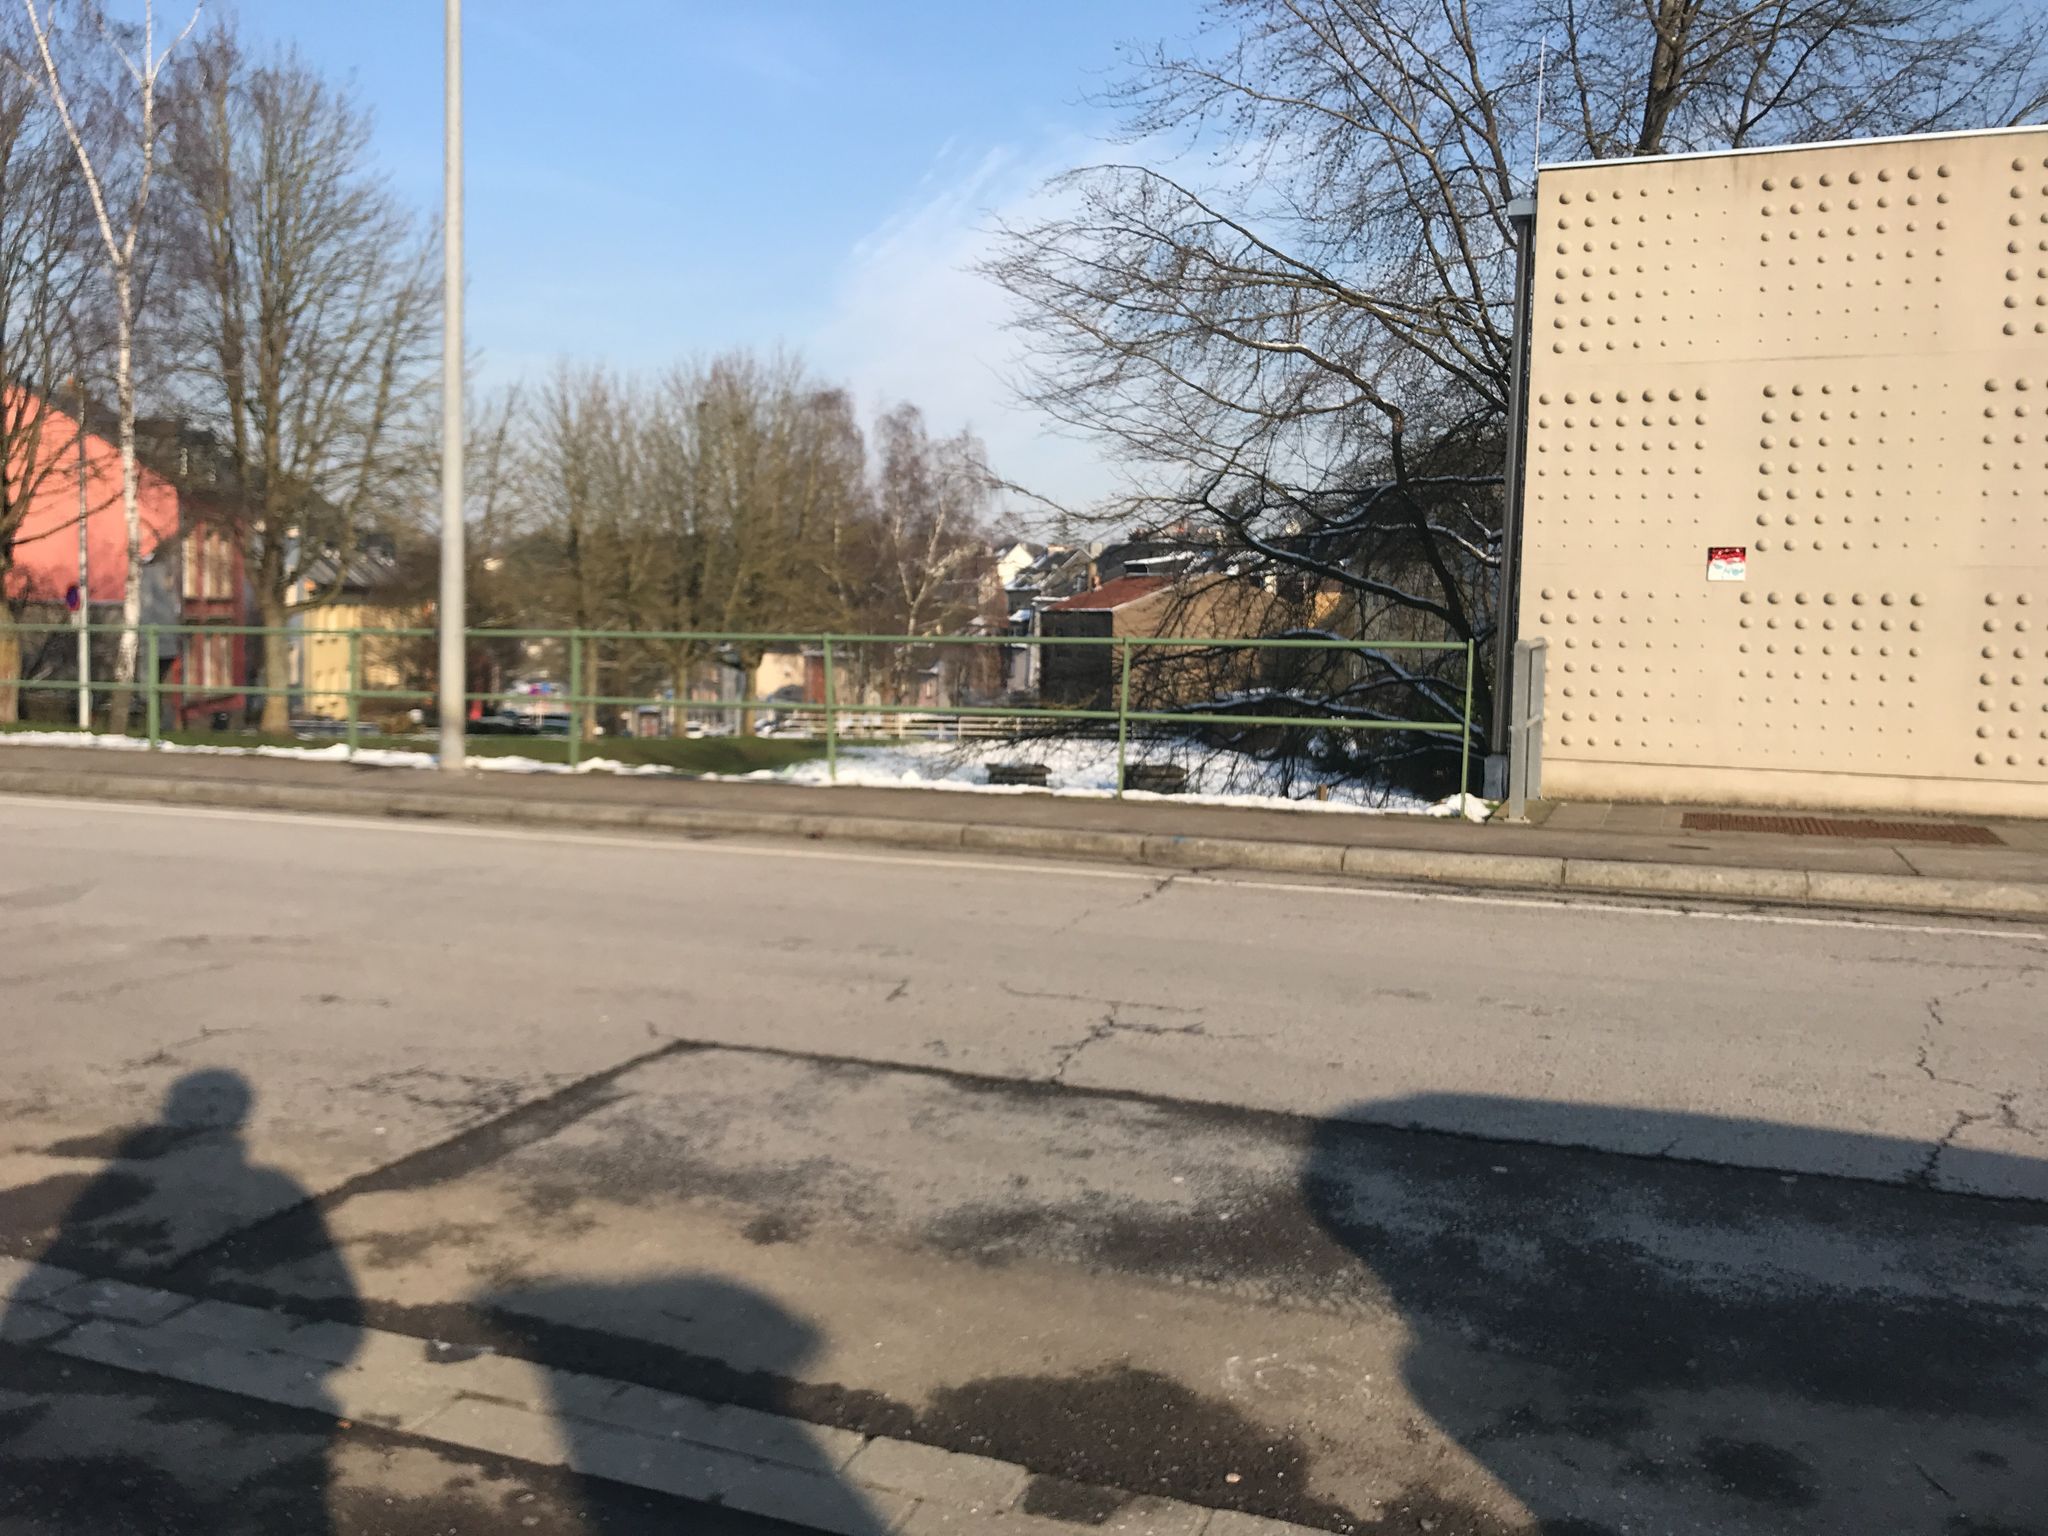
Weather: snowy
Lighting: day
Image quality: good
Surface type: walking surface
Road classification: steps, footway, service
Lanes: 2
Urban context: urban centre
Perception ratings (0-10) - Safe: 1.21, Lively: 2.24, Beautiful: 1.78, Boring: 8.36, Depressing: 1.83, Wealthy: 8.41